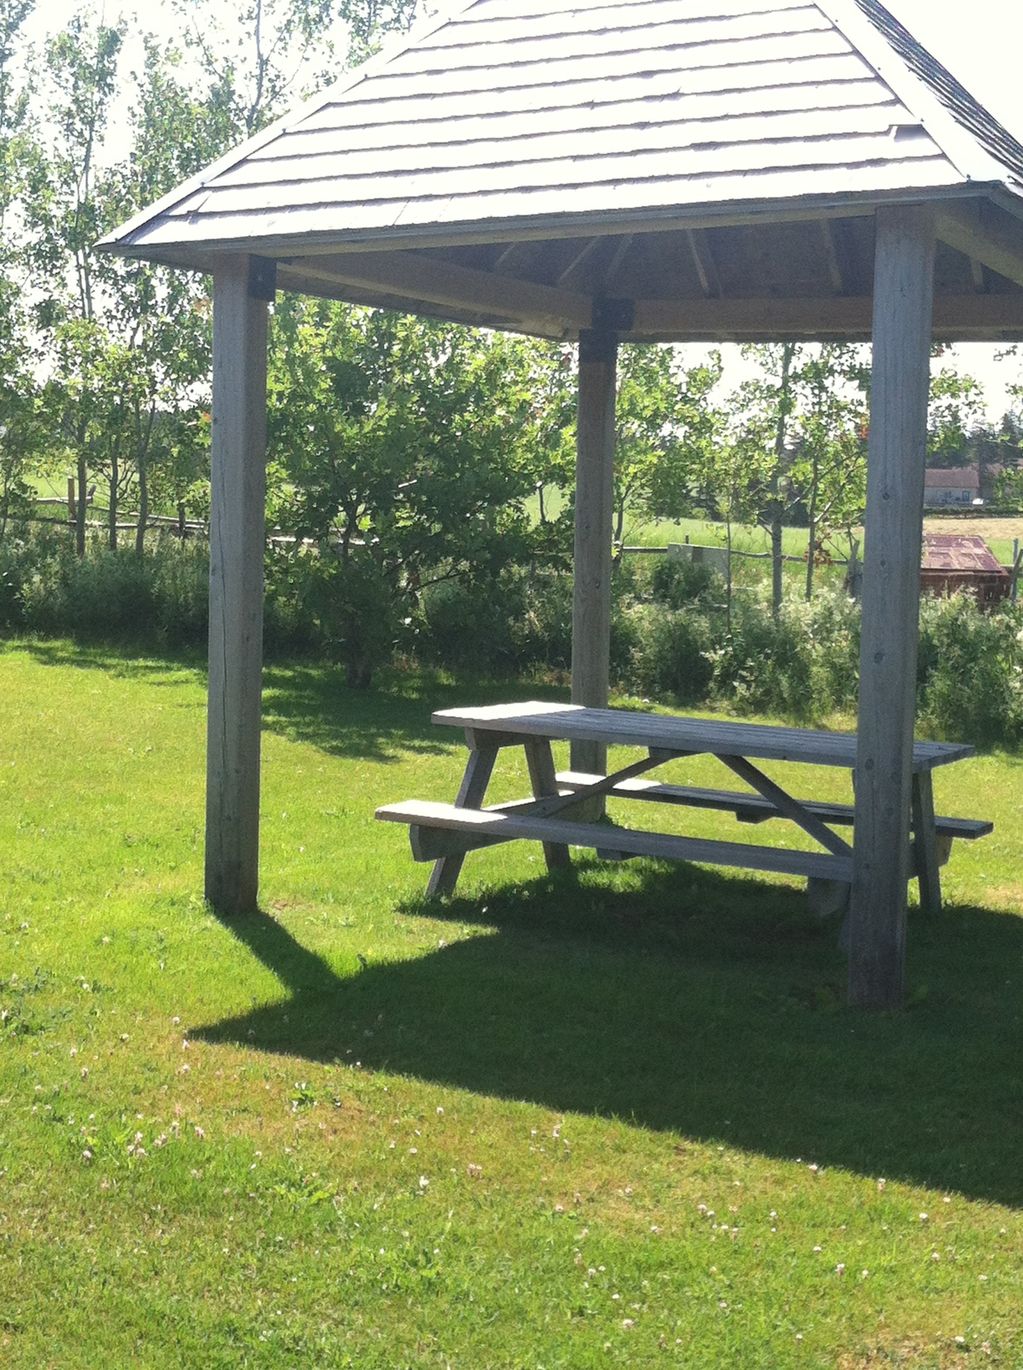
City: charlottetown